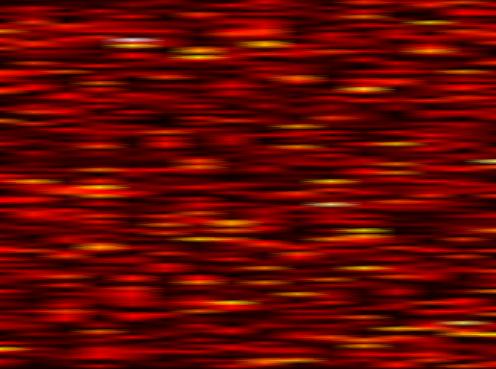
Label: FOFDM